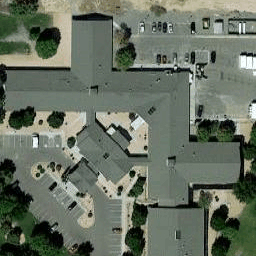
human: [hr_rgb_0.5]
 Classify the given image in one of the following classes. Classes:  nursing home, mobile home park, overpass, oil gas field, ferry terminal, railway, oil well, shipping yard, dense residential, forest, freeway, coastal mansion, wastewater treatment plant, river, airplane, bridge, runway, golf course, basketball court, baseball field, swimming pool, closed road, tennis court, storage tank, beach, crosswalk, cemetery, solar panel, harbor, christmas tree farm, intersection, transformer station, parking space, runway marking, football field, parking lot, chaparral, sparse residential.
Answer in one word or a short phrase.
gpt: nursing home